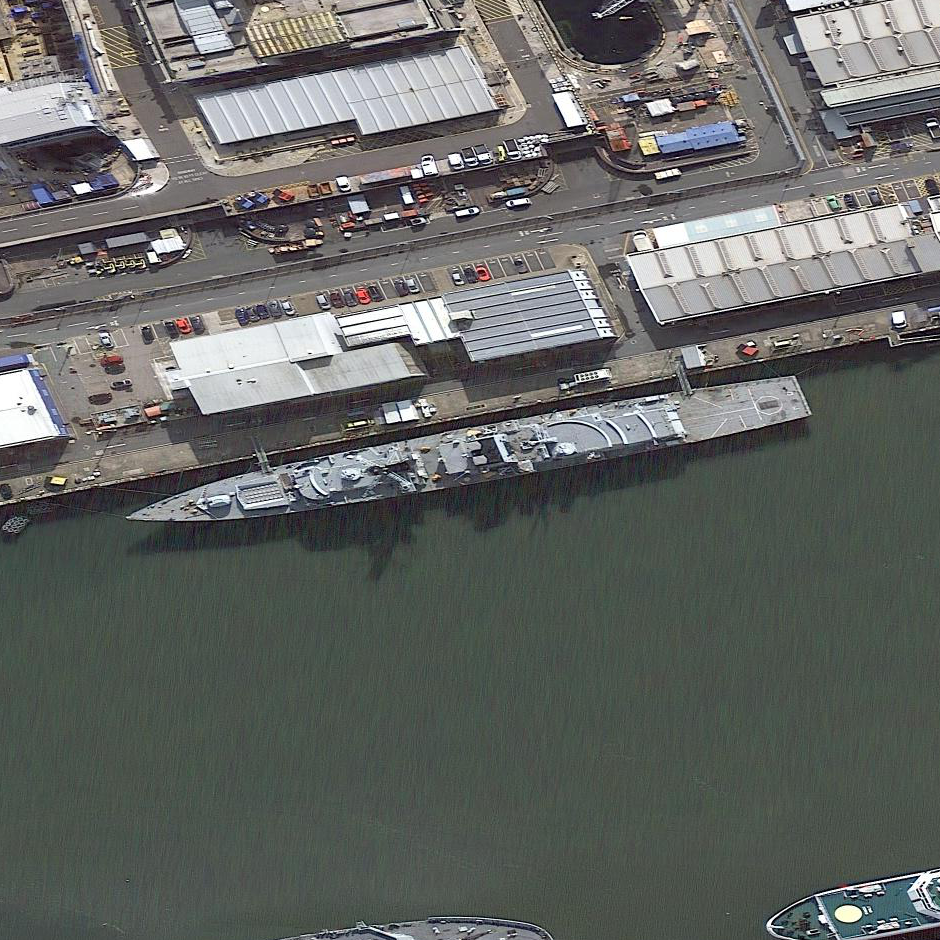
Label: Type_45_destroyer